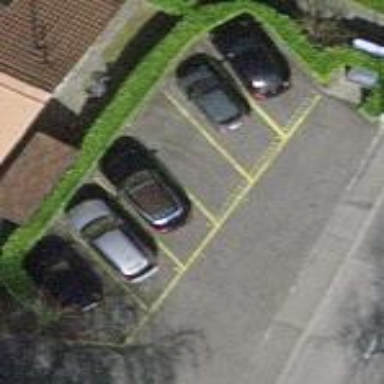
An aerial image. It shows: Parking area.